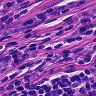
Metastatic tissue present: no